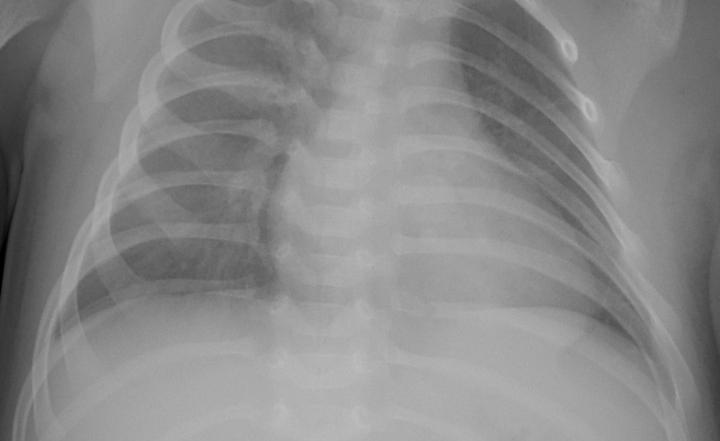
Diagnosis: PNEUMONIA